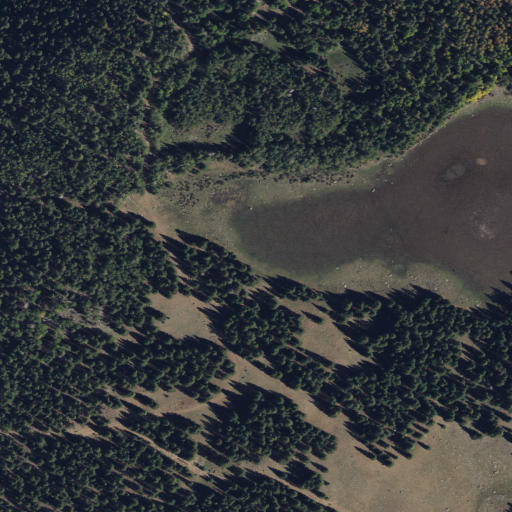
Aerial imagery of plain(s) in Utah named Cook Pasture containing evergreen forest, mixed forest, grassland, herbaceous wetlands, and low intensity development